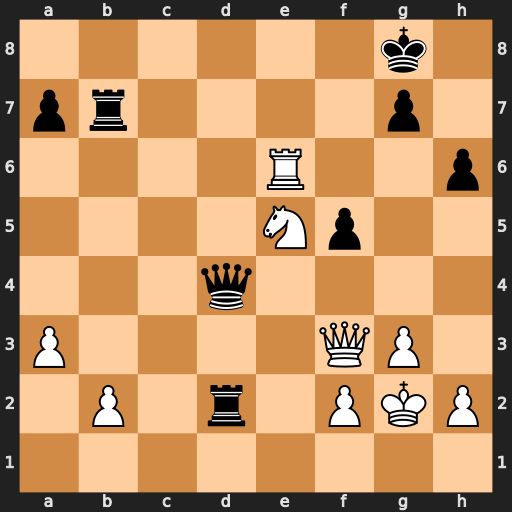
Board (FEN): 6k1/pr4p1/4R2p/4Np2/3q4/P4QP1/1P1r1PKP/8
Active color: w
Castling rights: -
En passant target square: -
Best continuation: Re8+ Kh7 Qxf5+ g6 Qxg6#